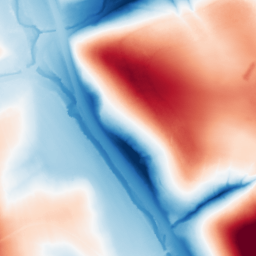
Category: classical
Decomposition family: gaussian_anisotropic
Decomposition parameters: sigma_x: 50
sigma_y: 50
Upsampling method: bicubic
Upsampling parameters: scale: 2
Upsampling scale: 2